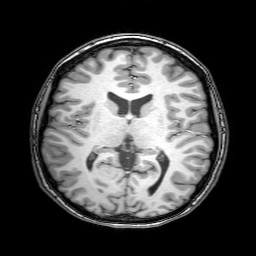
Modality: T1w
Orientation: coronal
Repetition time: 0.00828 s
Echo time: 0.00388 s